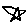
Label: star